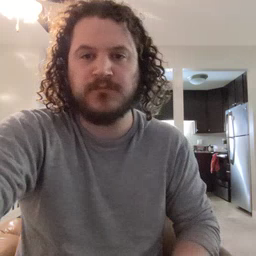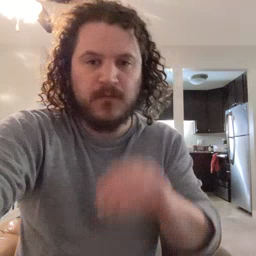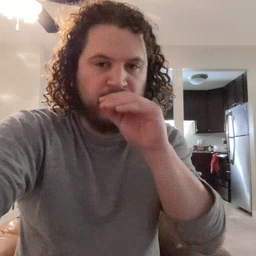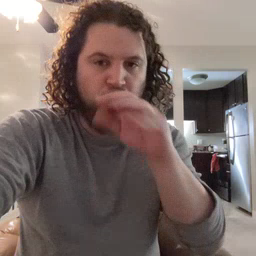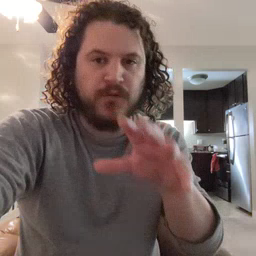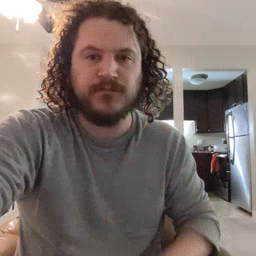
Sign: blow